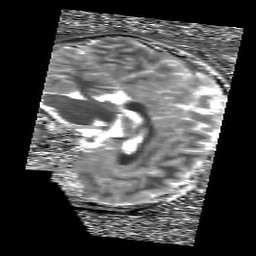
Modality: T1map
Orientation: sagittal
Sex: male
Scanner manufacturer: siemens
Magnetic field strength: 3 T
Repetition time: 5 s
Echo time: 0.00355 s